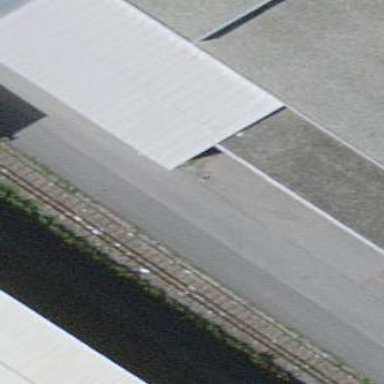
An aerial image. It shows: View of roof of building.